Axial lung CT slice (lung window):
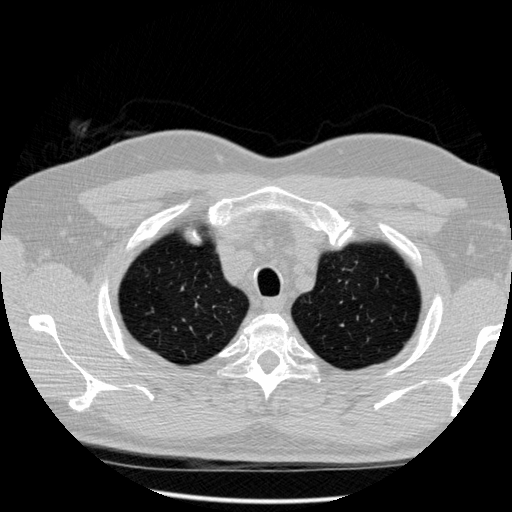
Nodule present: no